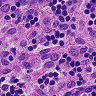
Metastatic tissue present: no